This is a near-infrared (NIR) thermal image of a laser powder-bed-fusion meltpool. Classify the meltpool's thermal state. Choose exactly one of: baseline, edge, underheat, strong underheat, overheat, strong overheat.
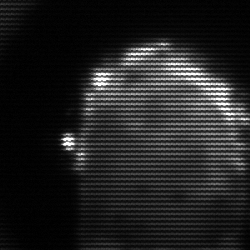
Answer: baseline